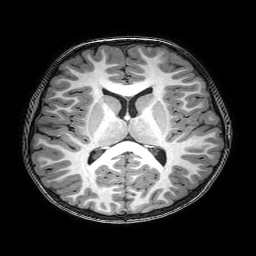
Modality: T1w
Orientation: coronal
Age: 7
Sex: male
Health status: healthy